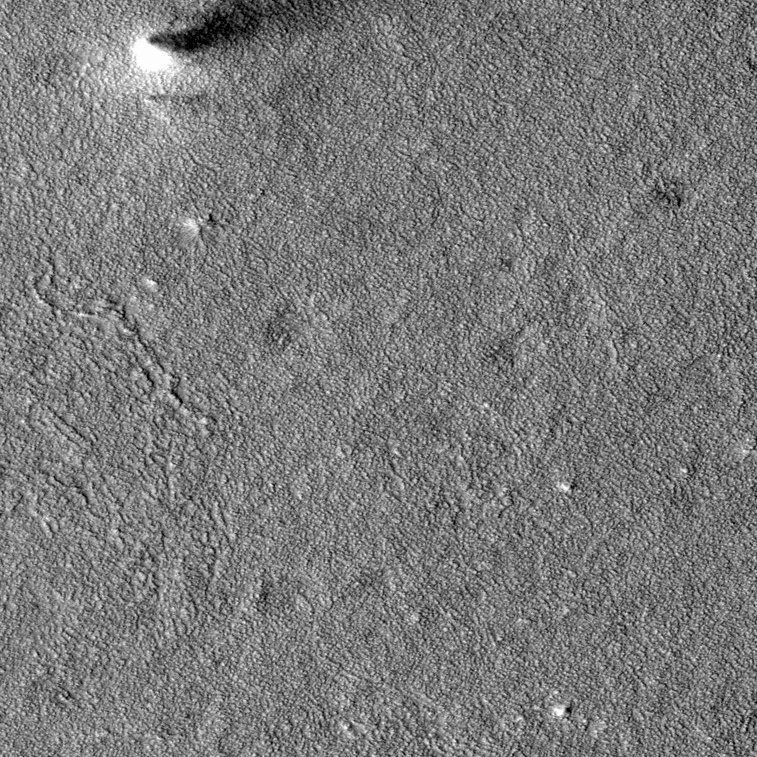
Label: dustdevil